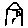
Label: house